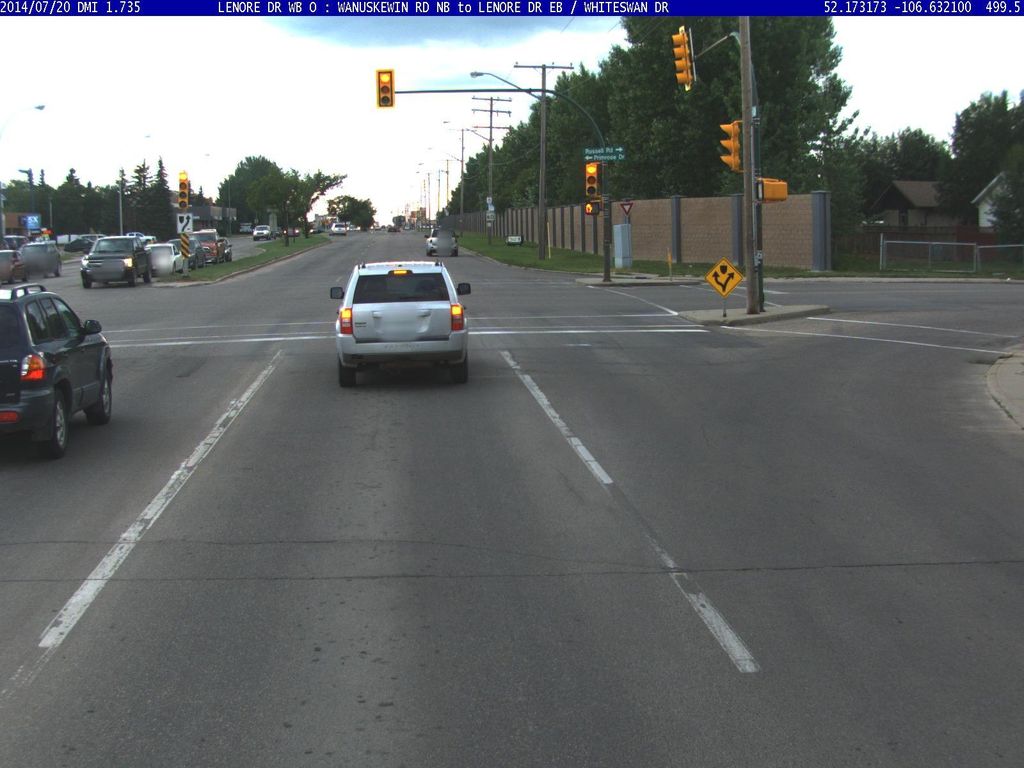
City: saskatoon